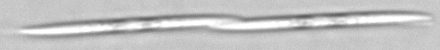
Label: Pseudo-nitzschia